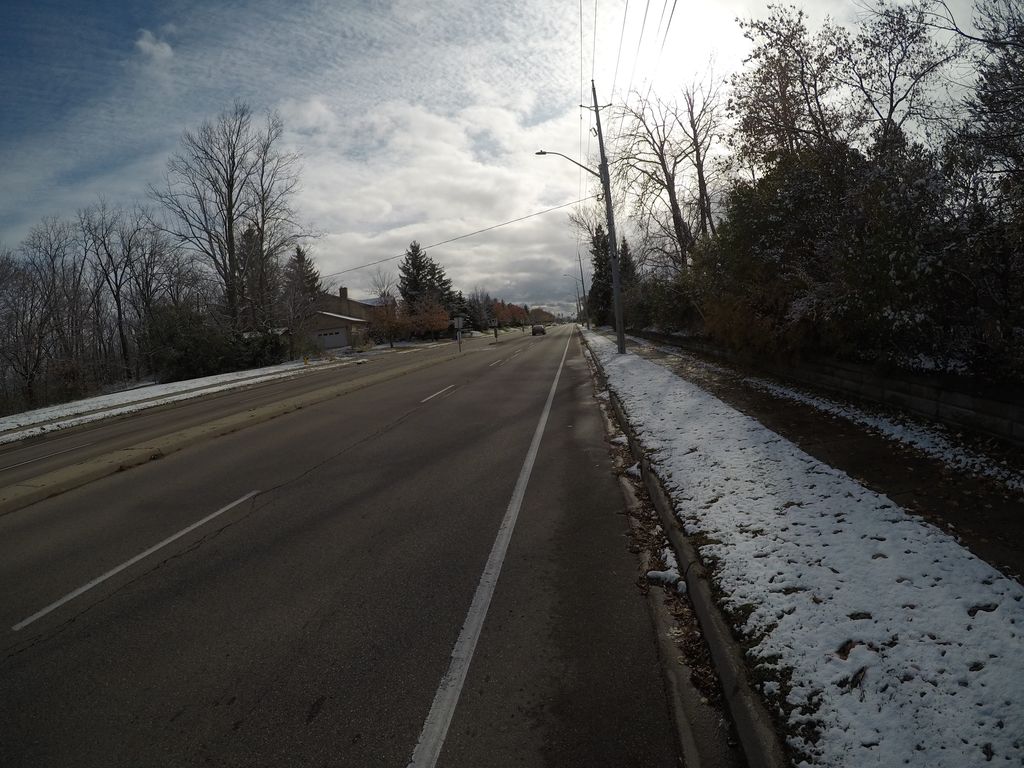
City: kitchener-waterloo